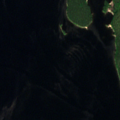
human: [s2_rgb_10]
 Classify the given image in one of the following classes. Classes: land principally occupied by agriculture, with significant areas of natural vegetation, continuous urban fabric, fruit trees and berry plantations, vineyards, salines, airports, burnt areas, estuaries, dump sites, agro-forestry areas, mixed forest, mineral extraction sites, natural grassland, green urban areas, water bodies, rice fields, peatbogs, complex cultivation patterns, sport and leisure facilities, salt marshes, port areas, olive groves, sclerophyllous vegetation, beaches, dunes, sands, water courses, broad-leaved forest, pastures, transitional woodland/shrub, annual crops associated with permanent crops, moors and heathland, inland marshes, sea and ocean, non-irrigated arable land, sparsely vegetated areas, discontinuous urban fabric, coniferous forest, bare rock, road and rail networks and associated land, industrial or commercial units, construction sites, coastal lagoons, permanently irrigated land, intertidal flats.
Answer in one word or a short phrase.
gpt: coniferous forest, water bodies